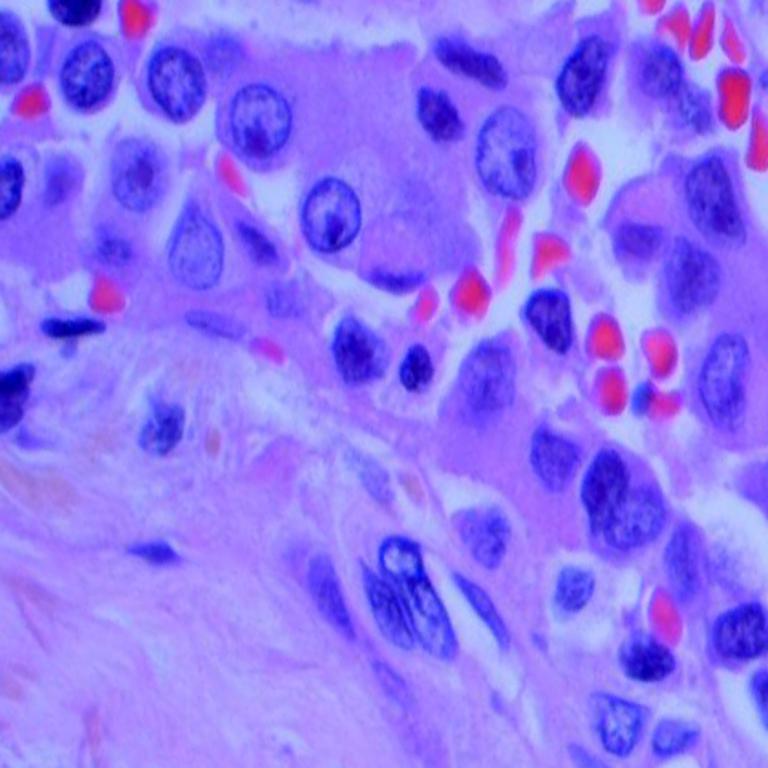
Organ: lung
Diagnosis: adenocarcinomas